Question: I have a problem using WebView in a project, as you can see in the attached image, the colors shown on the content, I have no idea why and have not found any solution, any ideas?
PS: if you charge the same web in a blank project, works perfectly

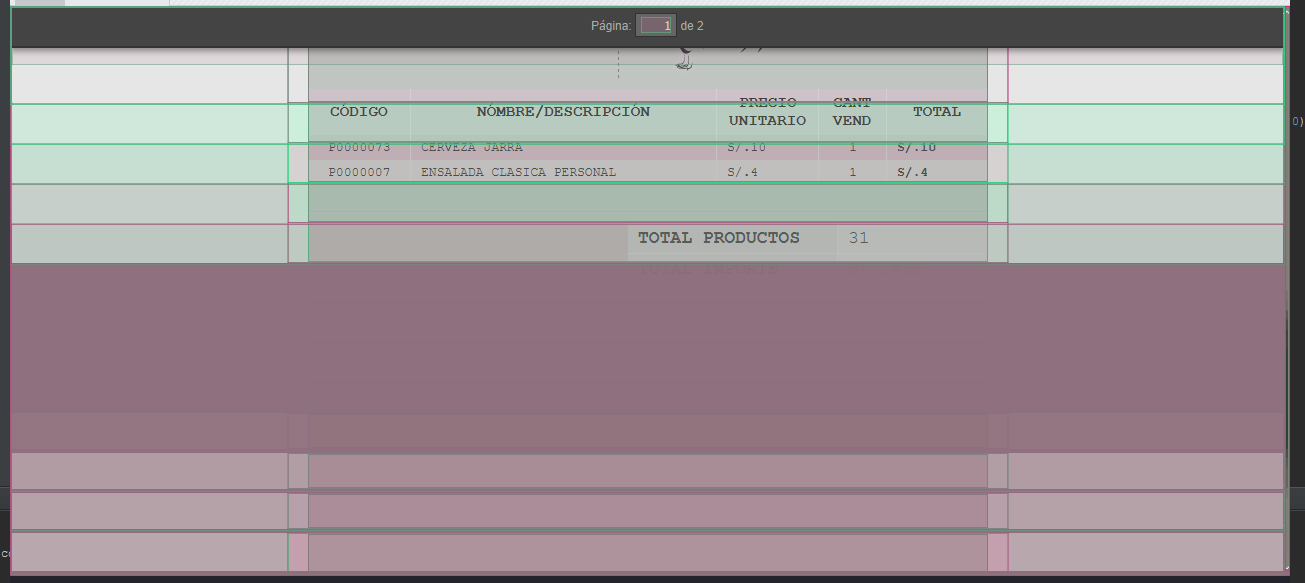
Answer: WebView is in debug mode:
- <URL>
A comment on the issue tracker suggests a work-around is to turn off java util logging using the following statement:
'''
LogManager.getLogManager().reset();
'''